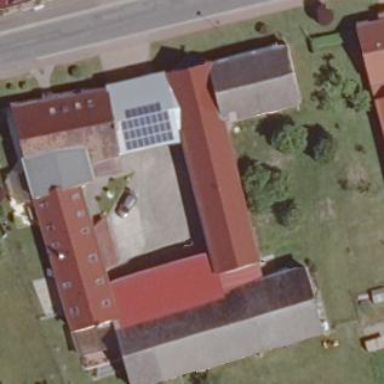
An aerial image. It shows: Simple house.